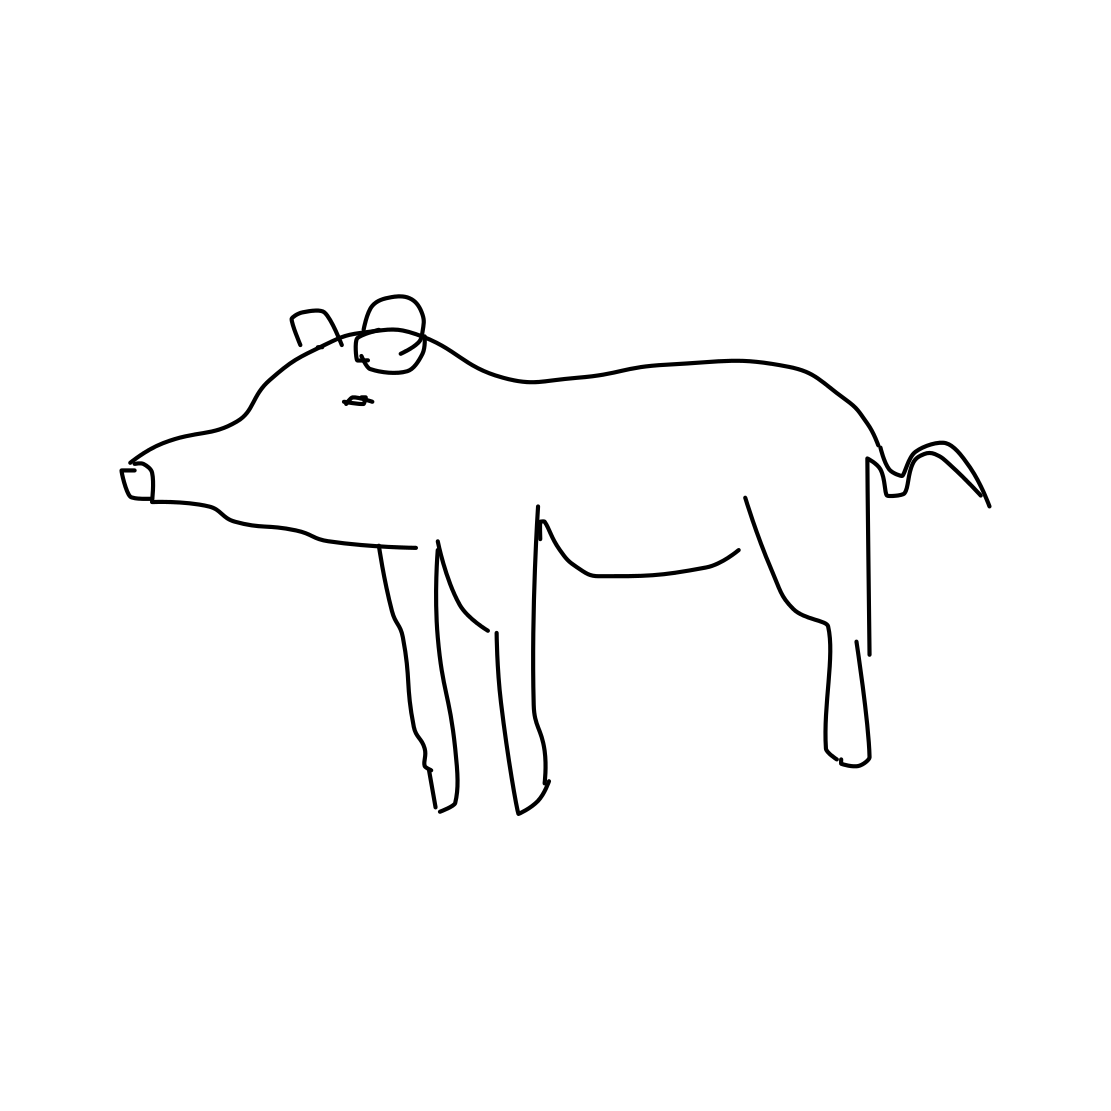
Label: pig